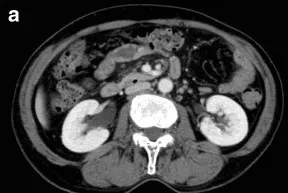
Re-examination by enhanced computed tomography (CT) scan. The CT scan shows right hydronephrosis.
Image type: radiology (ct)